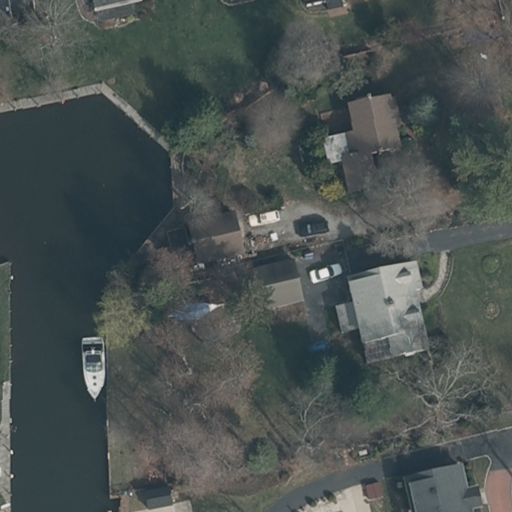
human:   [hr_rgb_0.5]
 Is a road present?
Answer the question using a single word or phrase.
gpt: yes

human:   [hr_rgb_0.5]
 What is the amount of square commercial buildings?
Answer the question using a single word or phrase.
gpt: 0

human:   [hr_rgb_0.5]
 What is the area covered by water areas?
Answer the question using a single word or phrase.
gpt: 0m2

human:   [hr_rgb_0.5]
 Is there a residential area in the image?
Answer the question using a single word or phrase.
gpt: yes

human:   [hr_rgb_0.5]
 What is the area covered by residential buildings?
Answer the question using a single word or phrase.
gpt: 1492m2

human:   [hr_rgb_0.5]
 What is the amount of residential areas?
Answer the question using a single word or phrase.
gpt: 1

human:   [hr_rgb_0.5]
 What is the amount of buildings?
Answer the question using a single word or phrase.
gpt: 7

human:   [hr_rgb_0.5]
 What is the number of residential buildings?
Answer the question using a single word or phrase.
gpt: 6

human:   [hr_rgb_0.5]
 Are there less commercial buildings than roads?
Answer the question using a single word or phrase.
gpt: yes

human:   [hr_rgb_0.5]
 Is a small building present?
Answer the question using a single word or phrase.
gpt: yes

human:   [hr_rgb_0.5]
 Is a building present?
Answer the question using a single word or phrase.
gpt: yes

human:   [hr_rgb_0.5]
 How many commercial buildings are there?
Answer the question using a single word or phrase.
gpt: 0

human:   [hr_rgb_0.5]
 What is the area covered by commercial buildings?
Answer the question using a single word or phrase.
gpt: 0m2

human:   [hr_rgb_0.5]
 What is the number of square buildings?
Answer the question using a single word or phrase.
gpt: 0

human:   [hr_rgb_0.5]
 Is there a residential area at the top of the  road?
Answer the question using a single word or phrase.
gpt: no

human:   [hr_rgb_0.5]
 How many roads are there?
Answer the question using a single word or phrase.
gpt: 1

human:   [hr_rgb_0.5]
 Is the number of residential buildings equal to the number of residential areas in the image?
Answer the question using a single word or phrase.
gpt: no

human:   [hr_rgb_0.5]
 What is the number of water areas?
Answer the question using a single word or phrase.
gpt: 0

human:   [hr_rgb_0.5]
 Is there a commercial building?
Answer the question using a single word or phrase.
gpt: no

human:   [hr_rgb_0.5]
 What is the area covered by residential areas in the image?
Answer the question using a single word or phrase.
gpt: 10595m2

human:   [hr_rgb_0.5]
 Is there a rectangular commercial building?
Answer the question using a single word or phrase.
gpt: no

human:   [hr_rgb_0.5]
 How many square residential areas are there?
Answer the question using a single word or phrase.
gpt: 0

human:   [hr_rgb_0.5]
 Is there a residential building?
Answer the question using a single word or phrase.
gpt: yes

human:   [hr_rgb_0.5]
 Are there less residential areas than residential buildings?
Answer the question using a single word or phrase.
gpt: yes

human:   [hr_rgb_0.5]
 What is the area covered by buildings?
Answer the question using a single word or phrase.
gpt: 1577m2

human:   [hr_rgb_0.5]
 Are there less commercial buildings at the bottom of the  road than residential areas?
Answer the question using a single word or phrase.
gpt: yes

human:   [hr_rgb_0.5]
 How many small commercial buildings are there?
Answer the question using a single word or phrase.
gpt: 0

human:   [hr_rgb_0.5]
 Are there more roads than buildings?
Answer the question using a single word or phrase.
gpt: no

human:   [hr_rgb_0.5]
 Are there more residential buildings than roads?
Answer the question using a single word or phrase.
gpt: yes

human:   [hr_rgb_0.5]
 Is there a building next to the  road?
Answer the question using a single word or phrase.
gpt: yes

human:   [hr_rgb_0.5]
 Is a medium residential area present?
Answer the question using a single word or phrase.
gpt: no

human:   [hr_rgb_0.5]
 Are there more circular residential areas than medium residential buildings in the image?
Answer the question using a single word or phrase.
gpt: no

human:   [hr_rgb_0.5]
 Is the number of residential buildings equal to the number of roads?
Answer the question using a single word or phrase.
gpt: no

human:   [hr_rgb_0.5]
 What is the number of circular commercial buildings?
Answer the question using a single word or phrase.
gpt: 0

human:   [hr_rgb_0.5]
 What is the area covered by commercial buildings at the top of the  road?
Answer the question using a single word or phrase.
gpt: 0m2

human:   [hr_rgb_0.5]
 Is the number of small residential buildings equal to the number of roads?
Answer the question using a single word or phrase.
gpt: no

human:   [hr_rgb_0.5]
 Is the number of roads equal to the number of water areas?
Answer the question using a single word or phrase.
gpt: no

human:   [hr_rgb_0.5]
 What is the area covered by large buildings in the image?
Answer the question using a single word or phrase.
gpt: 0m2

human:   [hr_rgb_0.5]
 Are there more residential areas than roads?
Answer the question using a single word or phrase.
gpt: no

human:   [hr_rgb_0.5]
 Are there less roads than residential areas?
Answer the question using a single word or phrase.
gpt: no

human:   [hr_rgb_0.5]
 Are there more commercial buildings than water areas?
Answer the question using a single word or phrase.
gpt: no

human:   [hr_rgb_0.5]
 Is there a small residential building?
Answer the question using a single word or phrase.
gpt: no

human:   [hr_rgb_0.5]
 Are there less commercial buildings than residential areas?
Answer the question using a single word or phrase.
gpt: yes

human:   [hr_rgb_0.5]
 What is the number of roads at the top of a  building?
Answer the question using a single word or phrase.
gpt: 1

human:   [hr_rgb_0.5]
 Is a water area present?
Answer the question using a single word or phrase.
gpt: no

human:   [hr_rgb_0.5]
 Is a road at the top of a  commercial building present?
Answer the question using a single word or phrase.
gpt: no

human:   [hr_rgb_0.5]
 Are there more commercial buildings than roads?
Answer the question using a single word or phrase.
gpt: no

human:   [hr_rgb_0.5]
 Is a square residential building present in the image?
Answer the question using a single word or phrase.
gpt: no

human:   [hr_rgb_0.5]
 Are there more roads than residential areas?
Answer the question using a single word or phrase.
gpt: no

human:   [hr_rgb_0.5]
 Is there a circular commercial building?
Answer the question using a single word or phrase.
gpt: no

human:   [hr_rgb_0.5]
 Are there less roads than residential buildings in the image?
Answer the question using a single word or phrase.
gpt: yes

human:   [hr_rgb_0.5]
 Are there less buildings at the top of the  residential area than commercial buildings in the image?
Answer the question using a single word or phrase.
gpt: no

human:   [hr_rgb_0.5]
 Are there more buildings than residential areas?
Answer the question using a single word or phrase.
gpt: yes

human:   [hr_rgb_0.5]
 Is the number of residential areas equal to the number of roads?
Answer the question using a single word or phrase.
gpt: yes

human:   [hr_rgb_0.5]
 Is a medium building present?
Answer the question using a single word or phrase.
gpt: yes

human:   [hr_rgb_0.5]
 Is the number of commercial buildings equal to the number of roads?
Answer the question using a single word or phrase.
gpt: no

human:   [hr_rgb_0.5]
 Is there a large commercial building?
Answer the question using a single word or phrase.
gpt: no

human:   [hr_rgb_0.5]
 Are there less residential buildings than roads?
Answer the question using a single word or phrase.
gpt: no

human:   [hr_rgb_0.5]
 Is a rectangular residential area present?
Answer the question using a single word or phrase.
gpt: yes

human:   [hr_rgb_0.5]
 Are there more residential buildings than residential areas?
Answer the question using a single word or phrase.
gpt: yes

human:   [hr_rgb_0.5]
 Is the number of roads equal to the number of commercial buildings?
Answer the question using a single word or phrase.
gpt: no

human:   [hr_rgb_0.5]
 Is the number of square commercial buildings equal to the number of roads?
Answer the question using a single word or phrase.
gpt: no

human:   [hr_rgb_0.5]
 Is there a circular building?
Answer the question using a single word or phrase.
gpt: no

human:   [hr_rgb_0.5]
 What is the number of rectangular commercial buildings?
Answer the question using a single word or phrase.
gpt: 0